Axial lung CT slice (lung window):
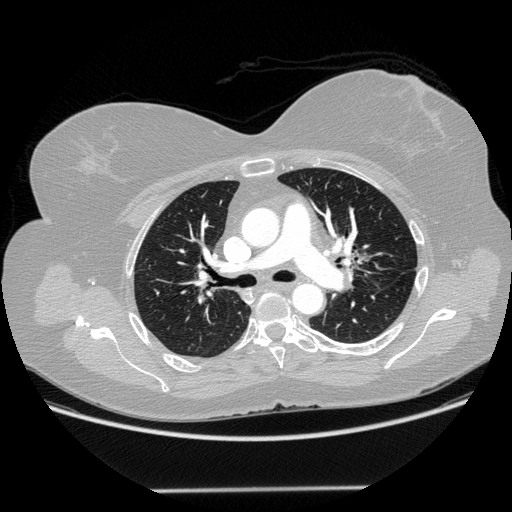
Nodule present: no